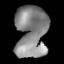
Tissue: lung
Cell type: T cells
Senescence score: 0.1989
Nuclear area (px): 1611
Mean DAPI intensity: 135.799